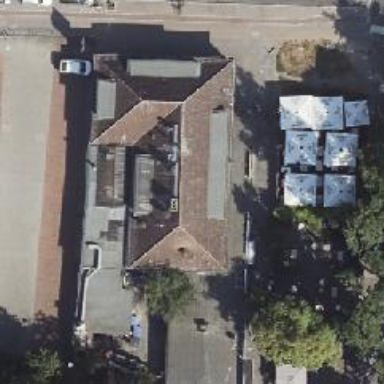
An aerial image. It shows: Building with ridge on the roof.